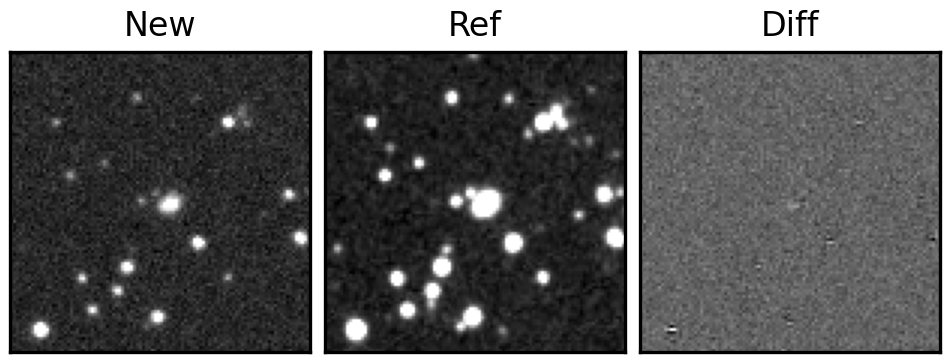
Label: real